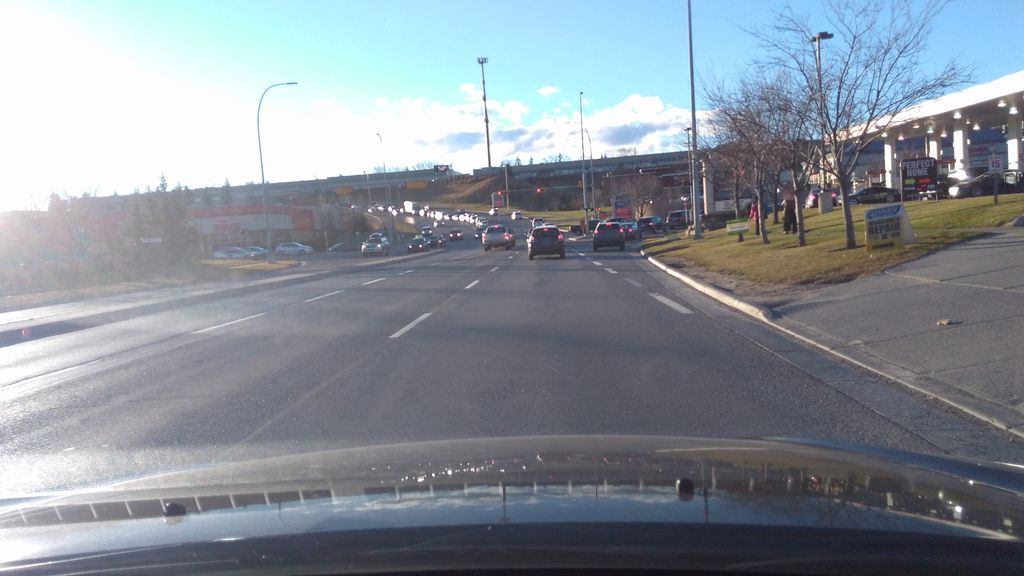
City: calgary